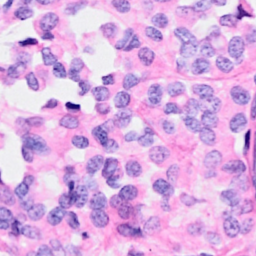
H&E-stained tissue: Breast